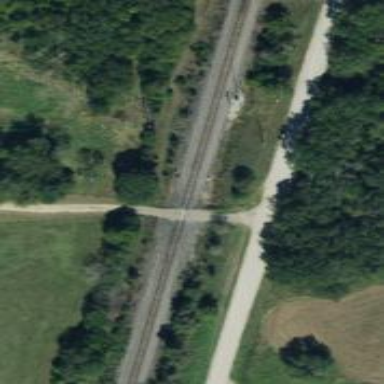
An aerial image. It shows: Railway level crossing.